Question: I'm building an MSBuild file and using it with the MSBuild Build Runner within TeamCity (5.0.2 (build 10784)), but I don't think it's running the right version of MSBuild because I keep getting the following error:
> error MSB5014: File format version is not recognized. MSBuild can only read solution files between versions 7.0 and 9.0, inclusive.
I'm a total newbie with TeamCity, so I'm not sure where to begin to look how to configure this. As you can see from the screenshot below, I have selected version 4.0 in the build runner configuration screen.

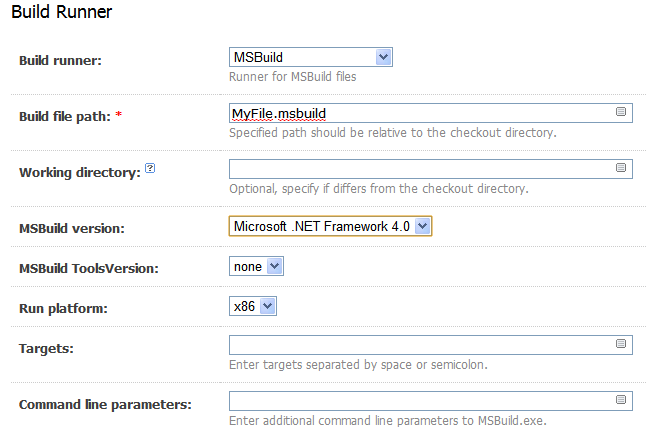
Answer: Based on the error it seems like Team City/MSBuild congifuration does not support VS2010. Solutions for VS2010 are version 10.0 where as the error indicates it only supports version 7.0 to 9.0.
<URL> is a forum thread discussing building VS2010 projects using TeamCity.